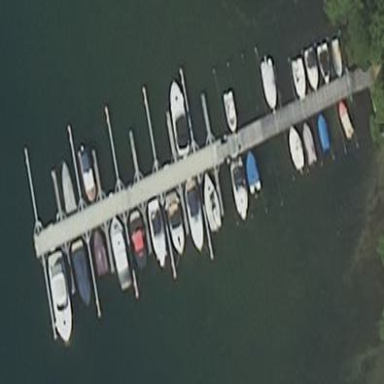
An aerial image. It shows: Marina on leisure land.